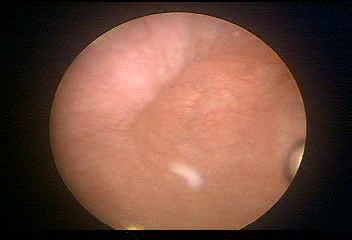
Modality: WLC
Class: Normal mucosa
Bladder cancer association: No